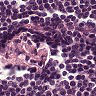
Metastatic tissue present: no